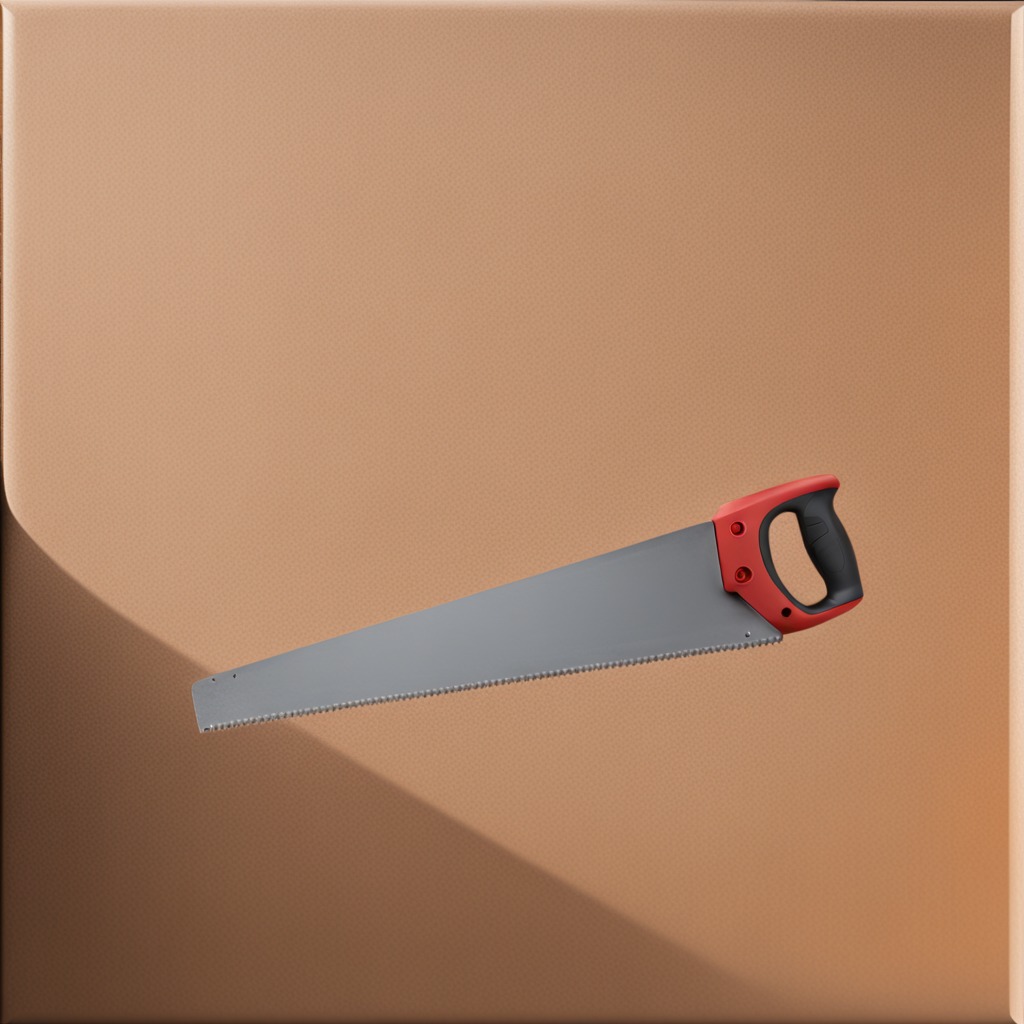
A metal saw is lying on a cardboard box surface in an outdoor workshop during daytime bright natural light soft shadows slightly creased but